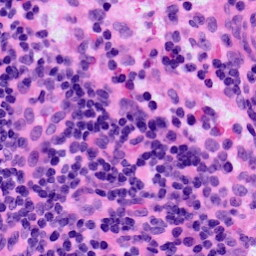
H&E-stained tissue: LymphNode